Interaction volume radius: 10 \u00c5
Interaction volume height: 10 \u00c5
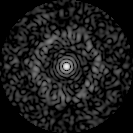
Disorder parameter: 0.8104